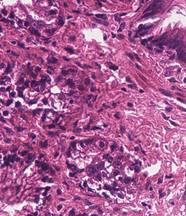
Tumor epithelial tissue: yes
Tumor-associated stroma tissue: yes
Normal tissue: no